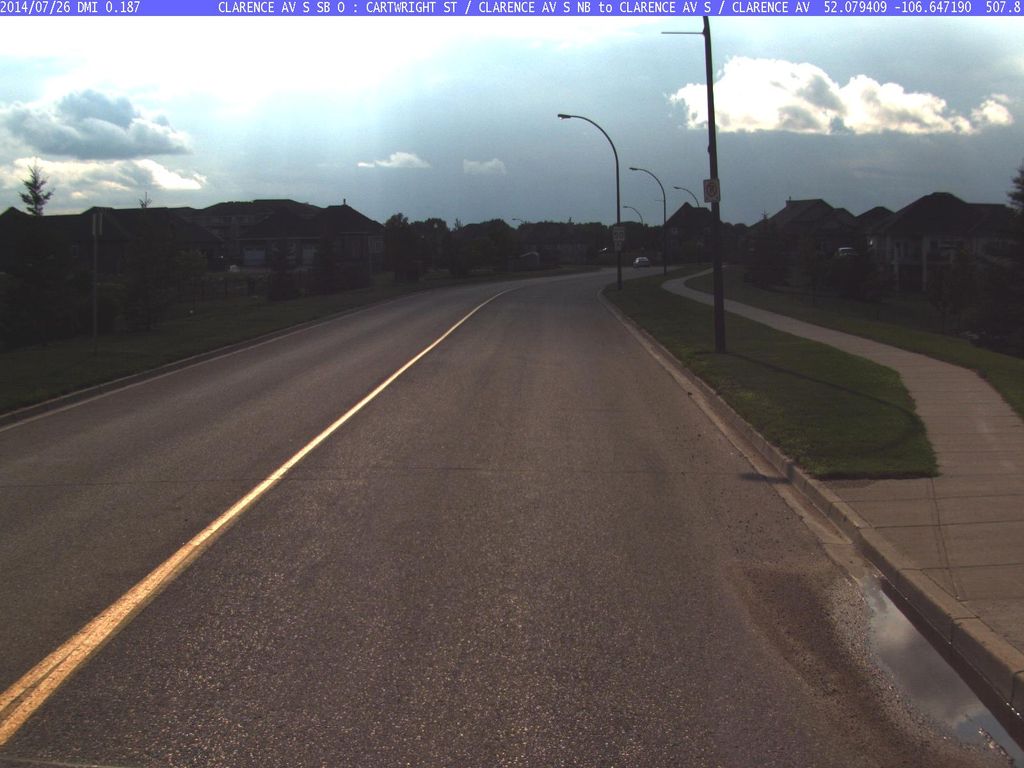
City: saskatoon